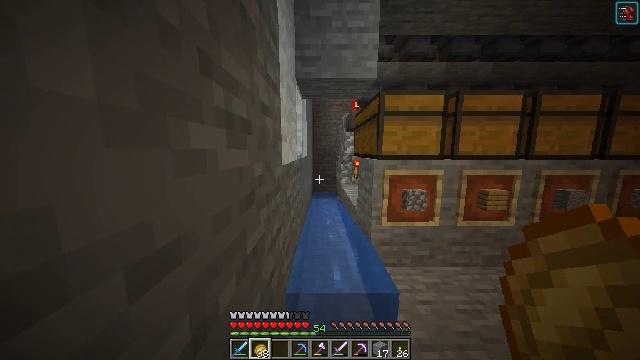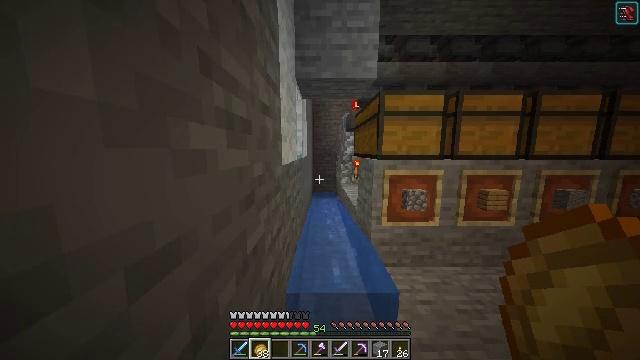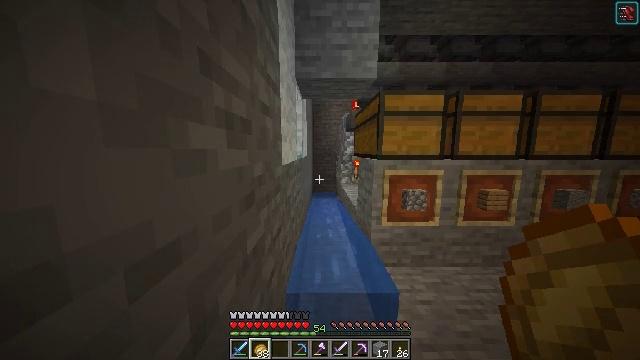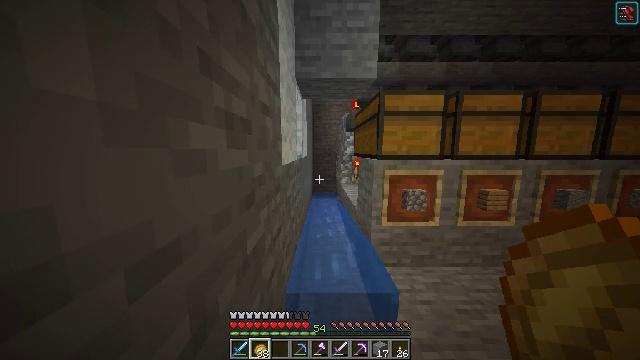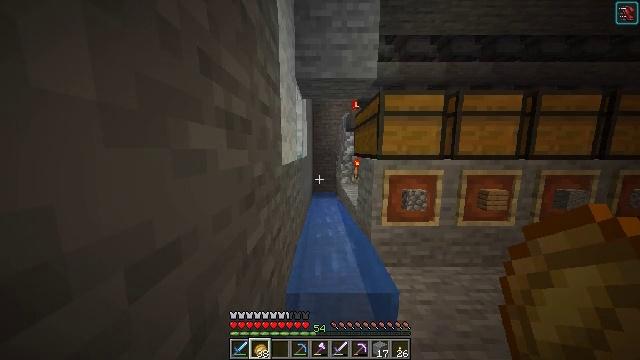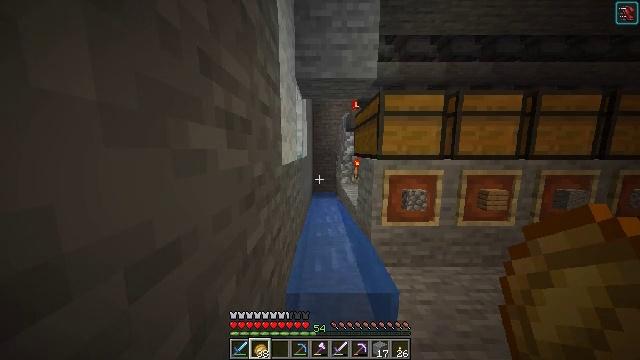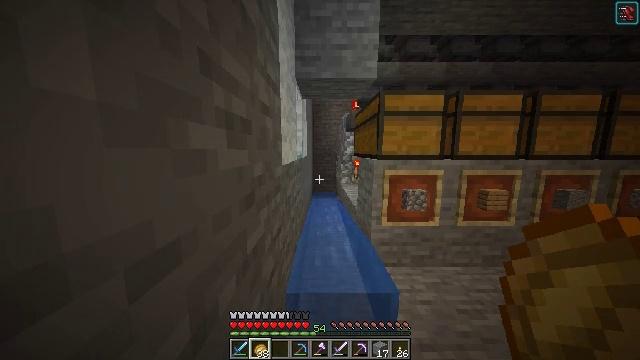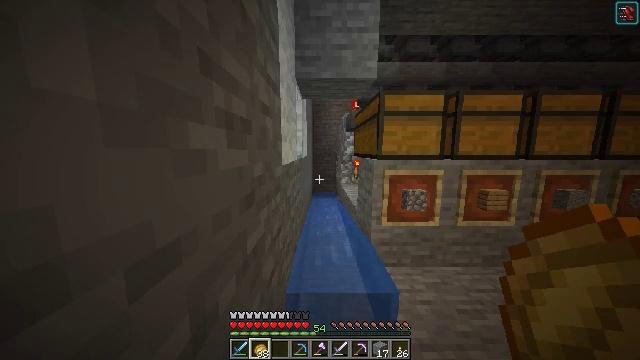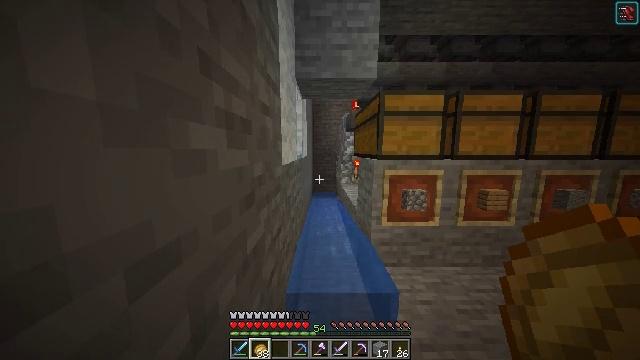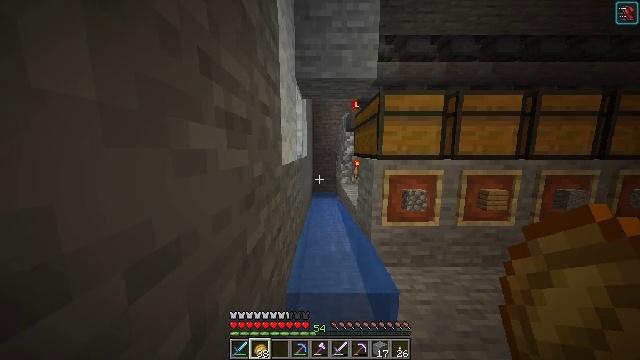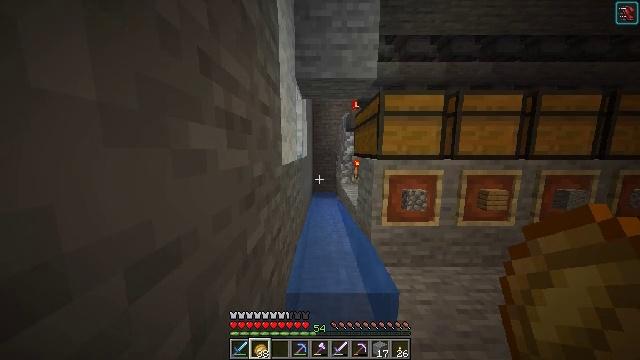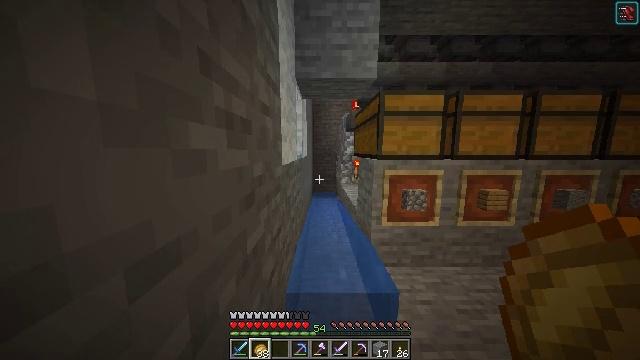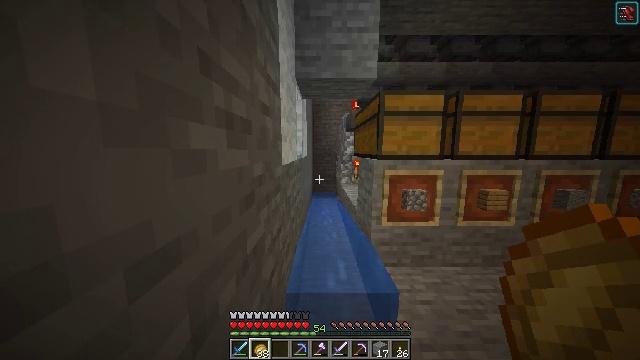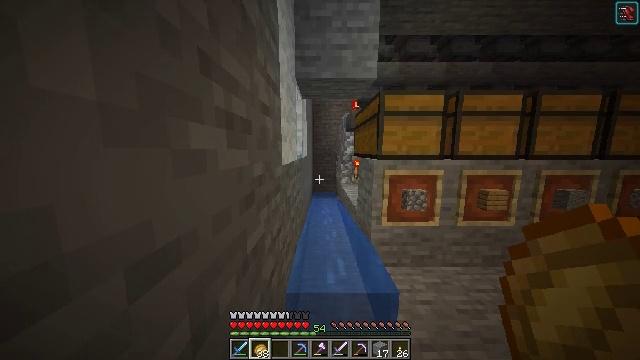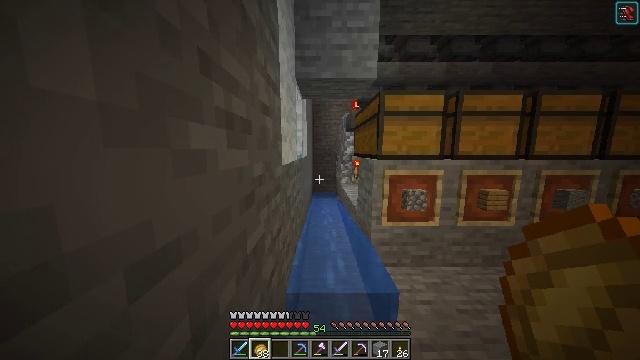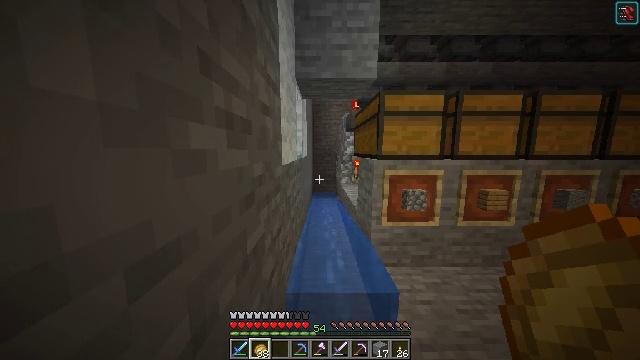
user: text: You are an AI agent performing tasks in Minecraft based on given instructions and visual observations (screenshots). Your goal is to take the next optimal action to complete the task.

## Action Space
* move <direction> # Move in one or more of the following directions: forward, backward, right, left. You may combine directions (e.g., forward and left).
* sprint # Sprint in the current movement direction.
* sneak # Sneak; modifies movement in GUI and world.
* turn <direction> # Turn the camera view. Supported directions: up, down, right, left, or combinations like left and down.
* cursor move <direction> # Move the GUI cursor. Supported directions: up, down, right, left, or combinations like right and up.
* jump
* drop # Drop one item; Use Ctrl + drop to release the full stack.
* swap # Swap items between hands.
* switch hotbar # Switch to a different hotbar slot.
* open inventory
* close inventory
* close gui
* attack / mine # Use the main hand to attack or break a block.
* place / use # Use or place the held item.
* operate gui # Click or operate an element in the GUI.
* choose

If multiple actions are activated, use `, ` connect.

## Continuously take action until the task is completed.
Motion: motion action
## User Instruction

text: Drop a crimson nylium.
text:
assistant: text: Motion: no_op
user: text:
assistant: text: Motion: no_op
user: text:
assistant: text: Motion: no_op
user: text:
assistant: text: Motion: no_op
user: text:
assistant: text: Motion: no_op
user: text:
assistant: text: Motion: no_op
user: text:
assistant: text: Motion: no_op
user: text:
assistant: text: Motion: no_op
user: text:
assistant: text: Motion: no_op
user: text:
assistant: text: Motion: no_op
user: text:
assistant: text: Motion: no_op
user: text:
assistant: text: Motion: no_op
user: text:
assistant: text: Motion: no_op
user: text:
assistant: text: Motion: no_op
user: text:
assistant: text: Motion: no_op
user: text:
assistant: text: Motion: no_op
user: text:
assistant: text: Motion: no_op
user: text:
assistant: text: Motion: no_op
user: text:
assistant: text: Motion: no_op
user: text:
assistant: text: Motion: no_op
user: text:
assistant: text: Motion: no_op
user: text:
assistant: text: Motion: no_op
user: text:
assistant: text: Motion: no_op
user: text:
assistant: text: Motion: no_op
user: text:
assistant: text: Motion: no_op
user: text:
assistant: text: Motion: no_op
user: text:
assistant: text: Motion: no_op
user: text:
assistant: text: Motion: no_op
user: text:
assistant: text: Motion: no_op
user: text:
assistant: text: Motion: no_op